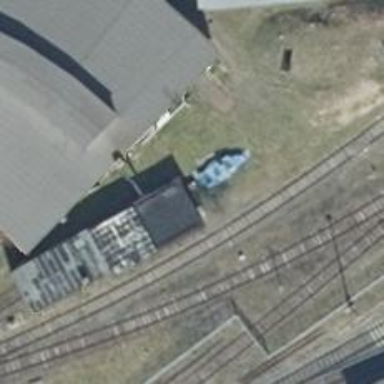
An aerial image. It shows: Railway yard in service.